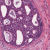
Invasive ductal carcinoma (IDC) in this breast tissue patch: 0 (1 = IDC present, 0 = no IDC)